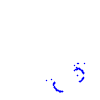
Particle: pion